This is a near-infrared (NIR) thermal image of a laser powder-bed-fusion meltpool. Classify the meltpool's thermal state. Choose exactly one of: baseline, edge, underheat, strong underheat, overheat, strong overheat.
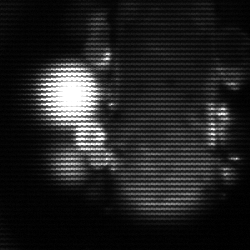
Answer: strong underheat